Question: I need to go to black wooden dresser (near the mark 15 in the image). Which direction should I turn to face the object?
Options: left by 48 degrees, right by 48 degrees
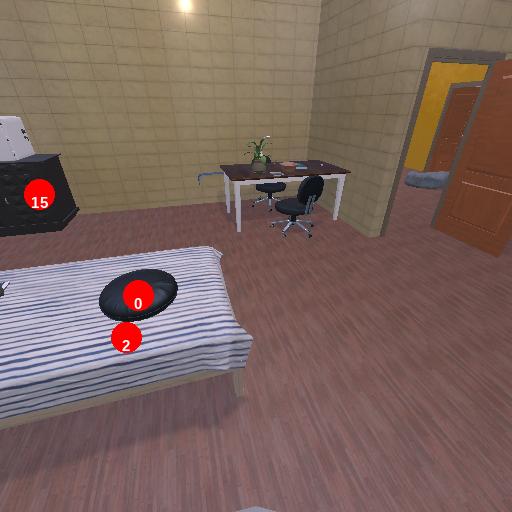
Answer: left by 48 degrees